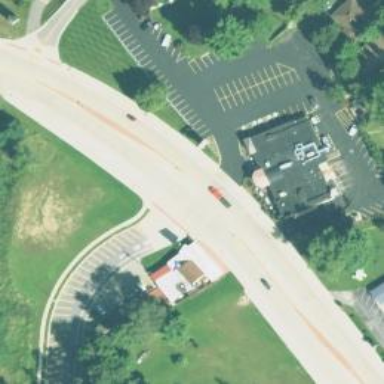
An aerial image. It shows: Primary highway.